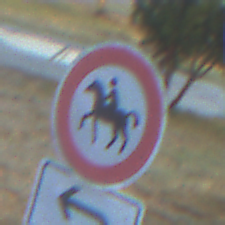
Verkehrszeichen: VerbotReiter
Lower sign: RichtungsangabeDurchPfeile2
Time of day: Dawn
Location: Outdoor (Nature)
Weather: Clear
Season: NotSpecified
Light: Natural